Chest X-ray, PA view. Patient: 53 years old, sex M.
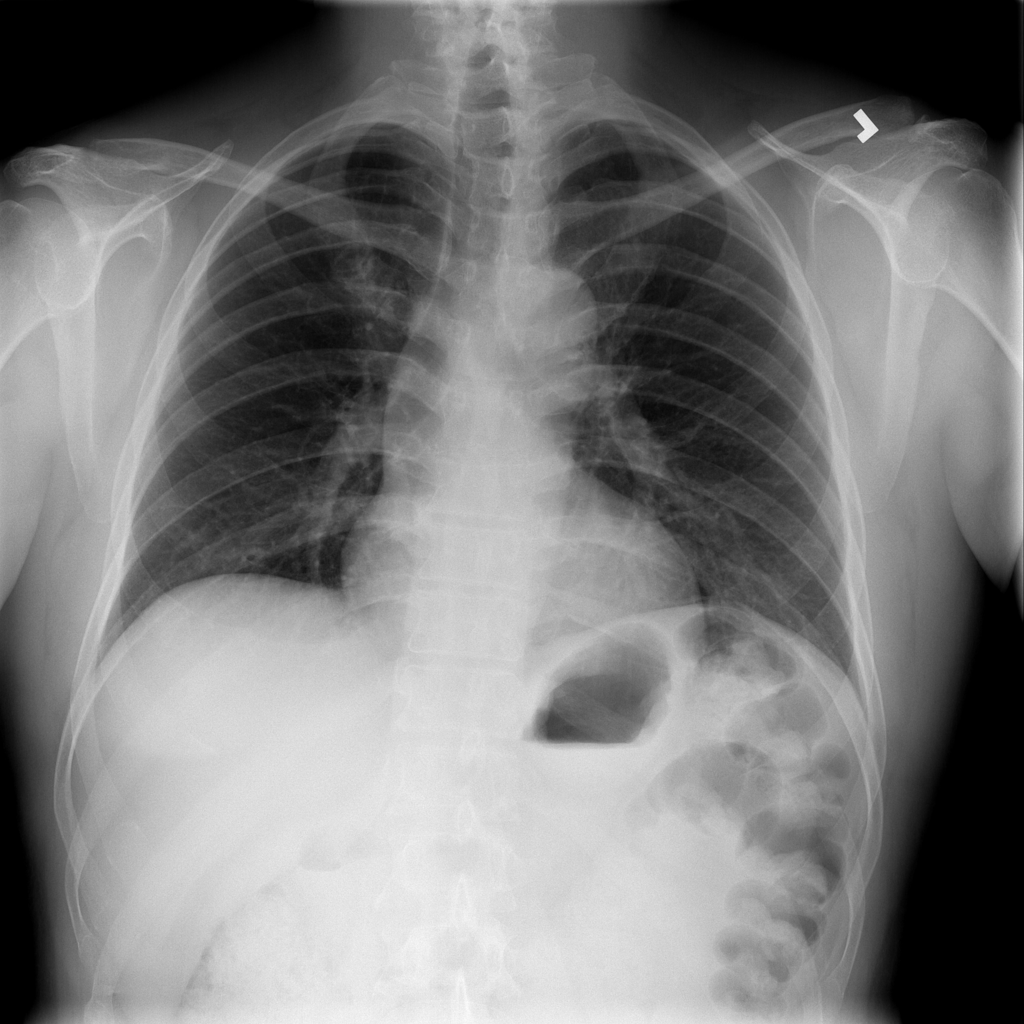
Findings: No Finding